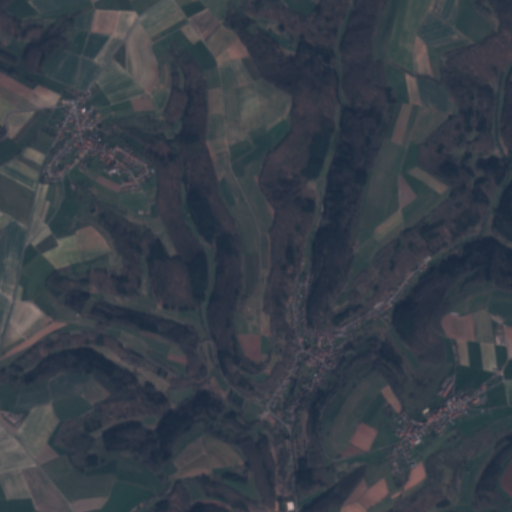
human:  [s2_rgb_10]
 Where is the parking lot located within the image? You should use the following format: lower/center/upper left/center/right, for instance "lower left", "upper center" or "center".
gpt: The parking lot is located in the lower center of the image.
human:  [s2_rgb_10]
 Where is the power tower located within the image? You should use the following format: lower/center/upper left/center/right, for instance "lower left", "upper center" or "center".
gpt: The power tower is located in the upper left of the image.
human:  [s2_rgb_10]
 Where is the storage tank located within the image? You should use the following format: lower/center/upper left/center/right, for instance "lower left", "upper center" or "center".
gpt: The storage tank is located in the lower right of the image.
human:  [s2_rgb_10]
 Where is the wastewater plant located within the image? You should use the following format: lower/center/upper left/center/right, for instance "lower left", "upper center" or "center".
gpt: The wastewater plant is located in the lower center of the image.
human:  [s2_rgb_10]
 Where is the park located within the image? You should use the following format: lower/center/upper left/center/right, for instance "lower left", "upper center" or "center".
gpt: There is no park in the image.